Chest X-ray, AP view. Patient: 33 years old, sex M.
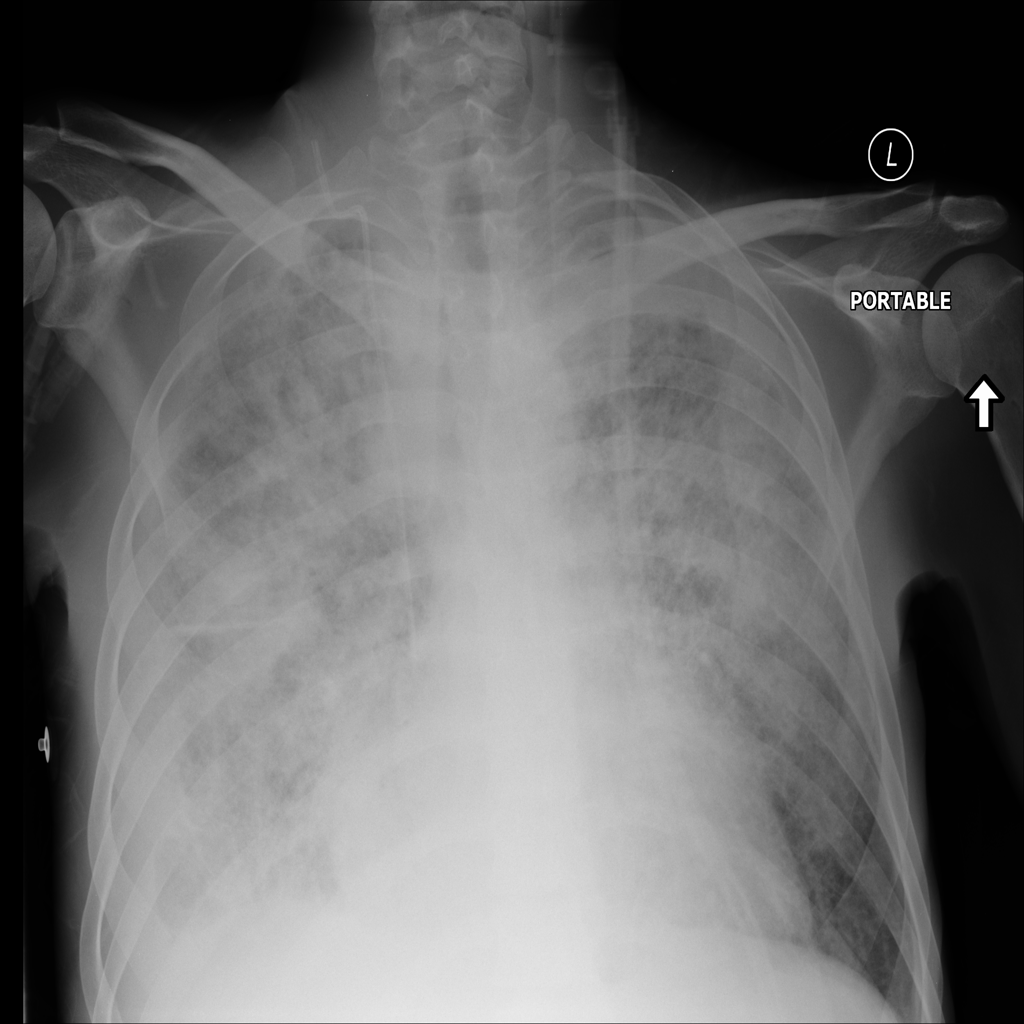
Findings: Infiltration, Pleural_Thickening